Field crop: tomato
Growth stage: 2
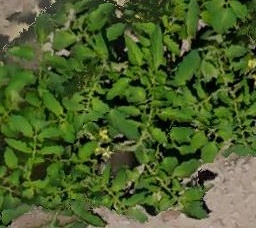
Species: tomato